Question: I'm developing a application using Ext Js and I have a problem, in one of my views the user is able to add new columns dinamically, and in grid the first Ext component is a rownumberer, which enumerate my rows as the user are added it. However as the rows are being added, the fisrt column which is 'rownumberer' is growing up together, as shown below.
Can anyone provide me a insight? Thanks!

The code:
'''
var store = Ext.getStore('store');
var rowEditing = Ext.create('Ext.grid.plugin.RowEditing');
var contador = 0;
Ext.define('Grid', {
extend : 'Ext.grid.Panel',
title: 'Grid',
store: 'StoreTemp',
columns: [
{
xtype: 'rownumberer'
},{
header : "Data Type",
dataIndex : 'nome',
flex : 0.8,
editor:'textfield'
}],
dockedItems : [ {
xtype : 'toolbar',
items : [ {
xtype: 'button',
tooltip: 'Click here to set data type on axis Y',
id : 'buttonTipoDado',
icon : Webapp.icon('edit.png'),
iconAlign : 'top',
handler : function() {
var gridView = Ext.ComponentQuery.query('gridpanel')[1];
Ext.Msg.prompt('Alert', 'Insert data type: ', function(
btn, text) {
if (btn == 'ok') {
gridView.getView().getHeaderAtIndex(1).setText(text);
var botao = Ext.getCmp('buttonTipoDado');
botao.setDisabled(true);
} else {
Ext.Msg.alert('Alert', 'Insert type!');
}
gridView.getView().refresh();
});
}
}, {
xtype: 'button'
icon : Webapp.icon('add1.png'),
iconAlign : 'top',
handler : function() {
var gridView = Ext.ComponentQuery.query('gridpanel')[1];
grid = gridView.headerCt;
if(grid.getGridColumns().length >= 1){
var column = Ext.create('Ext.grid.column.Column', {text : contador, editor: {xtype: 'textfield', flex: 0.5}});
gridView.headerCt.insert(gridView.columns.length, column);
var botao = Ext.getCmp('buttonRemoverColuna');
botao.setDisabled(false);
}
contador++;
}
}, {
xtype: 'button',
icon : Webapp.icon('cancel.png'),
iconAlign : 'top',
id : 'buttonRemoverColuna',
handler : function() {
var gridView = Ext.ComponentQuery.query('gridpanel')[1];
gridView = gridView.headerCt;
var botao = Ext.getCmp('buttonRemoverColuna');
if(gridView.getGridColumns().length == 2){
botao.setDisabled(true);
contador = 0;
}
else{
gridView = gridView.remove(gridView.getGridColumns().length - 1);
}
}
}, {
xtype: 'button',
icon : Webapp.icon('add1.png'),
iconAlign : 'top',
handler: function(){
var gridView = Ext.ComponentQuery.query('gridpanel')[1];
grid = gridView.getView();
grid.insert(0, new Ext.create('Model'));
rowEditing.startEdit(0, 0);
gridView.getView().refresh();
}
}, {
xtype: 'button'
icon : Webapp.icon('cancel.png'),
iconAlign : 'top',
handler: function(){
store.removeAt(0);
}
}]
} ],
plugins : [ rowEditing ]
});
'''
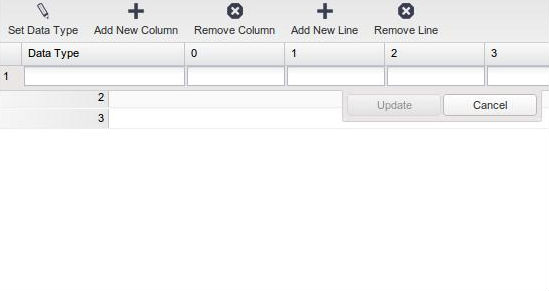
Answer: The problem is with your 'Data Type' column 'flex' config. You should change that to 'flex: 1' instead.
The 'rownumberer' column has a default 'width: 23' config so you do not need to specify an exact width on that.